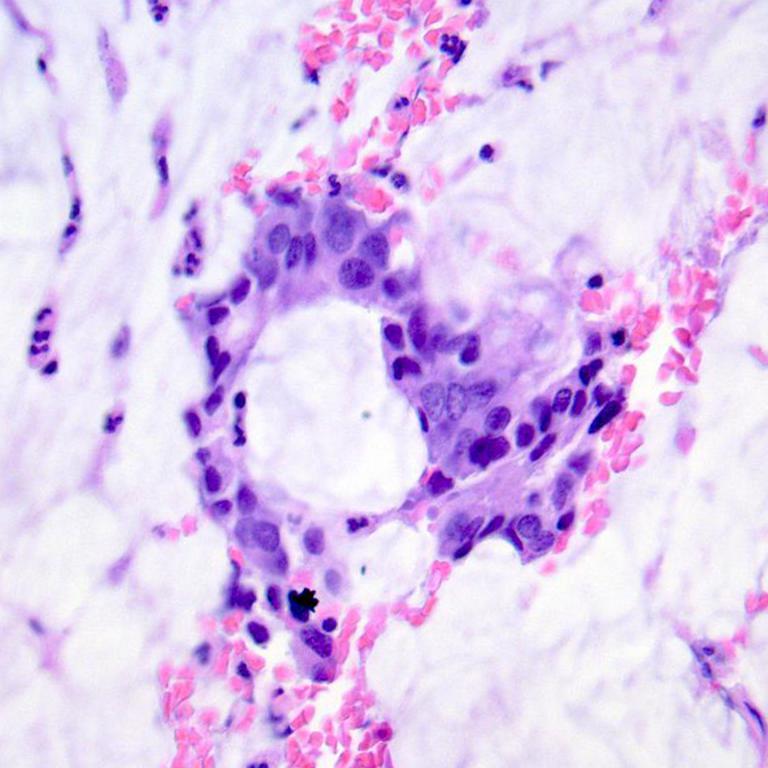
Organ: colon
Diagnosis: adenocarcinomas